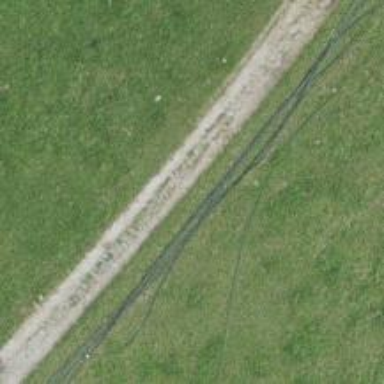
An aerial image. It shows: Track with grass surface categorized as grade4 tracktype.